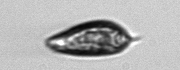
Label: Prorocentrum_triestinum